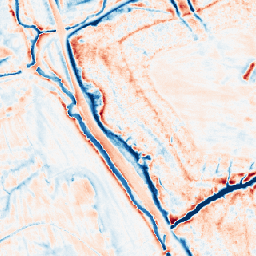
Category: edge_preserving
Decomposition family: anisotropic_diffusion
Decomposition parameters: iterations: 50
kappa: 30
gamma: 0.15
Upsampling method: nearest
Upsampling parameters: scale: 8
Upsampling scale: 8